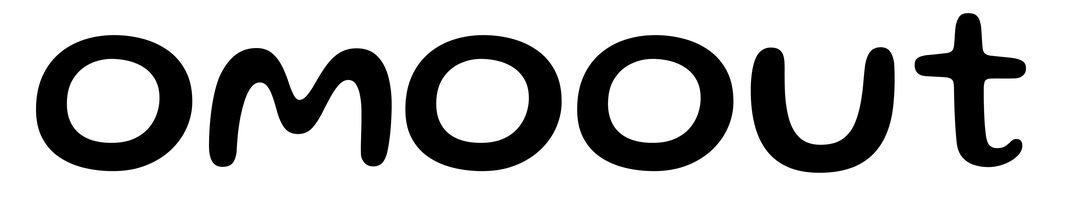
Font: Gluten_Regular